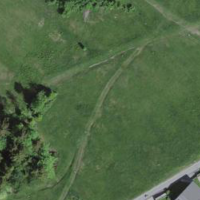
EUNIS habitat code: 41
Species observed at this site:
Bistorta officinalis